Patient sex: M
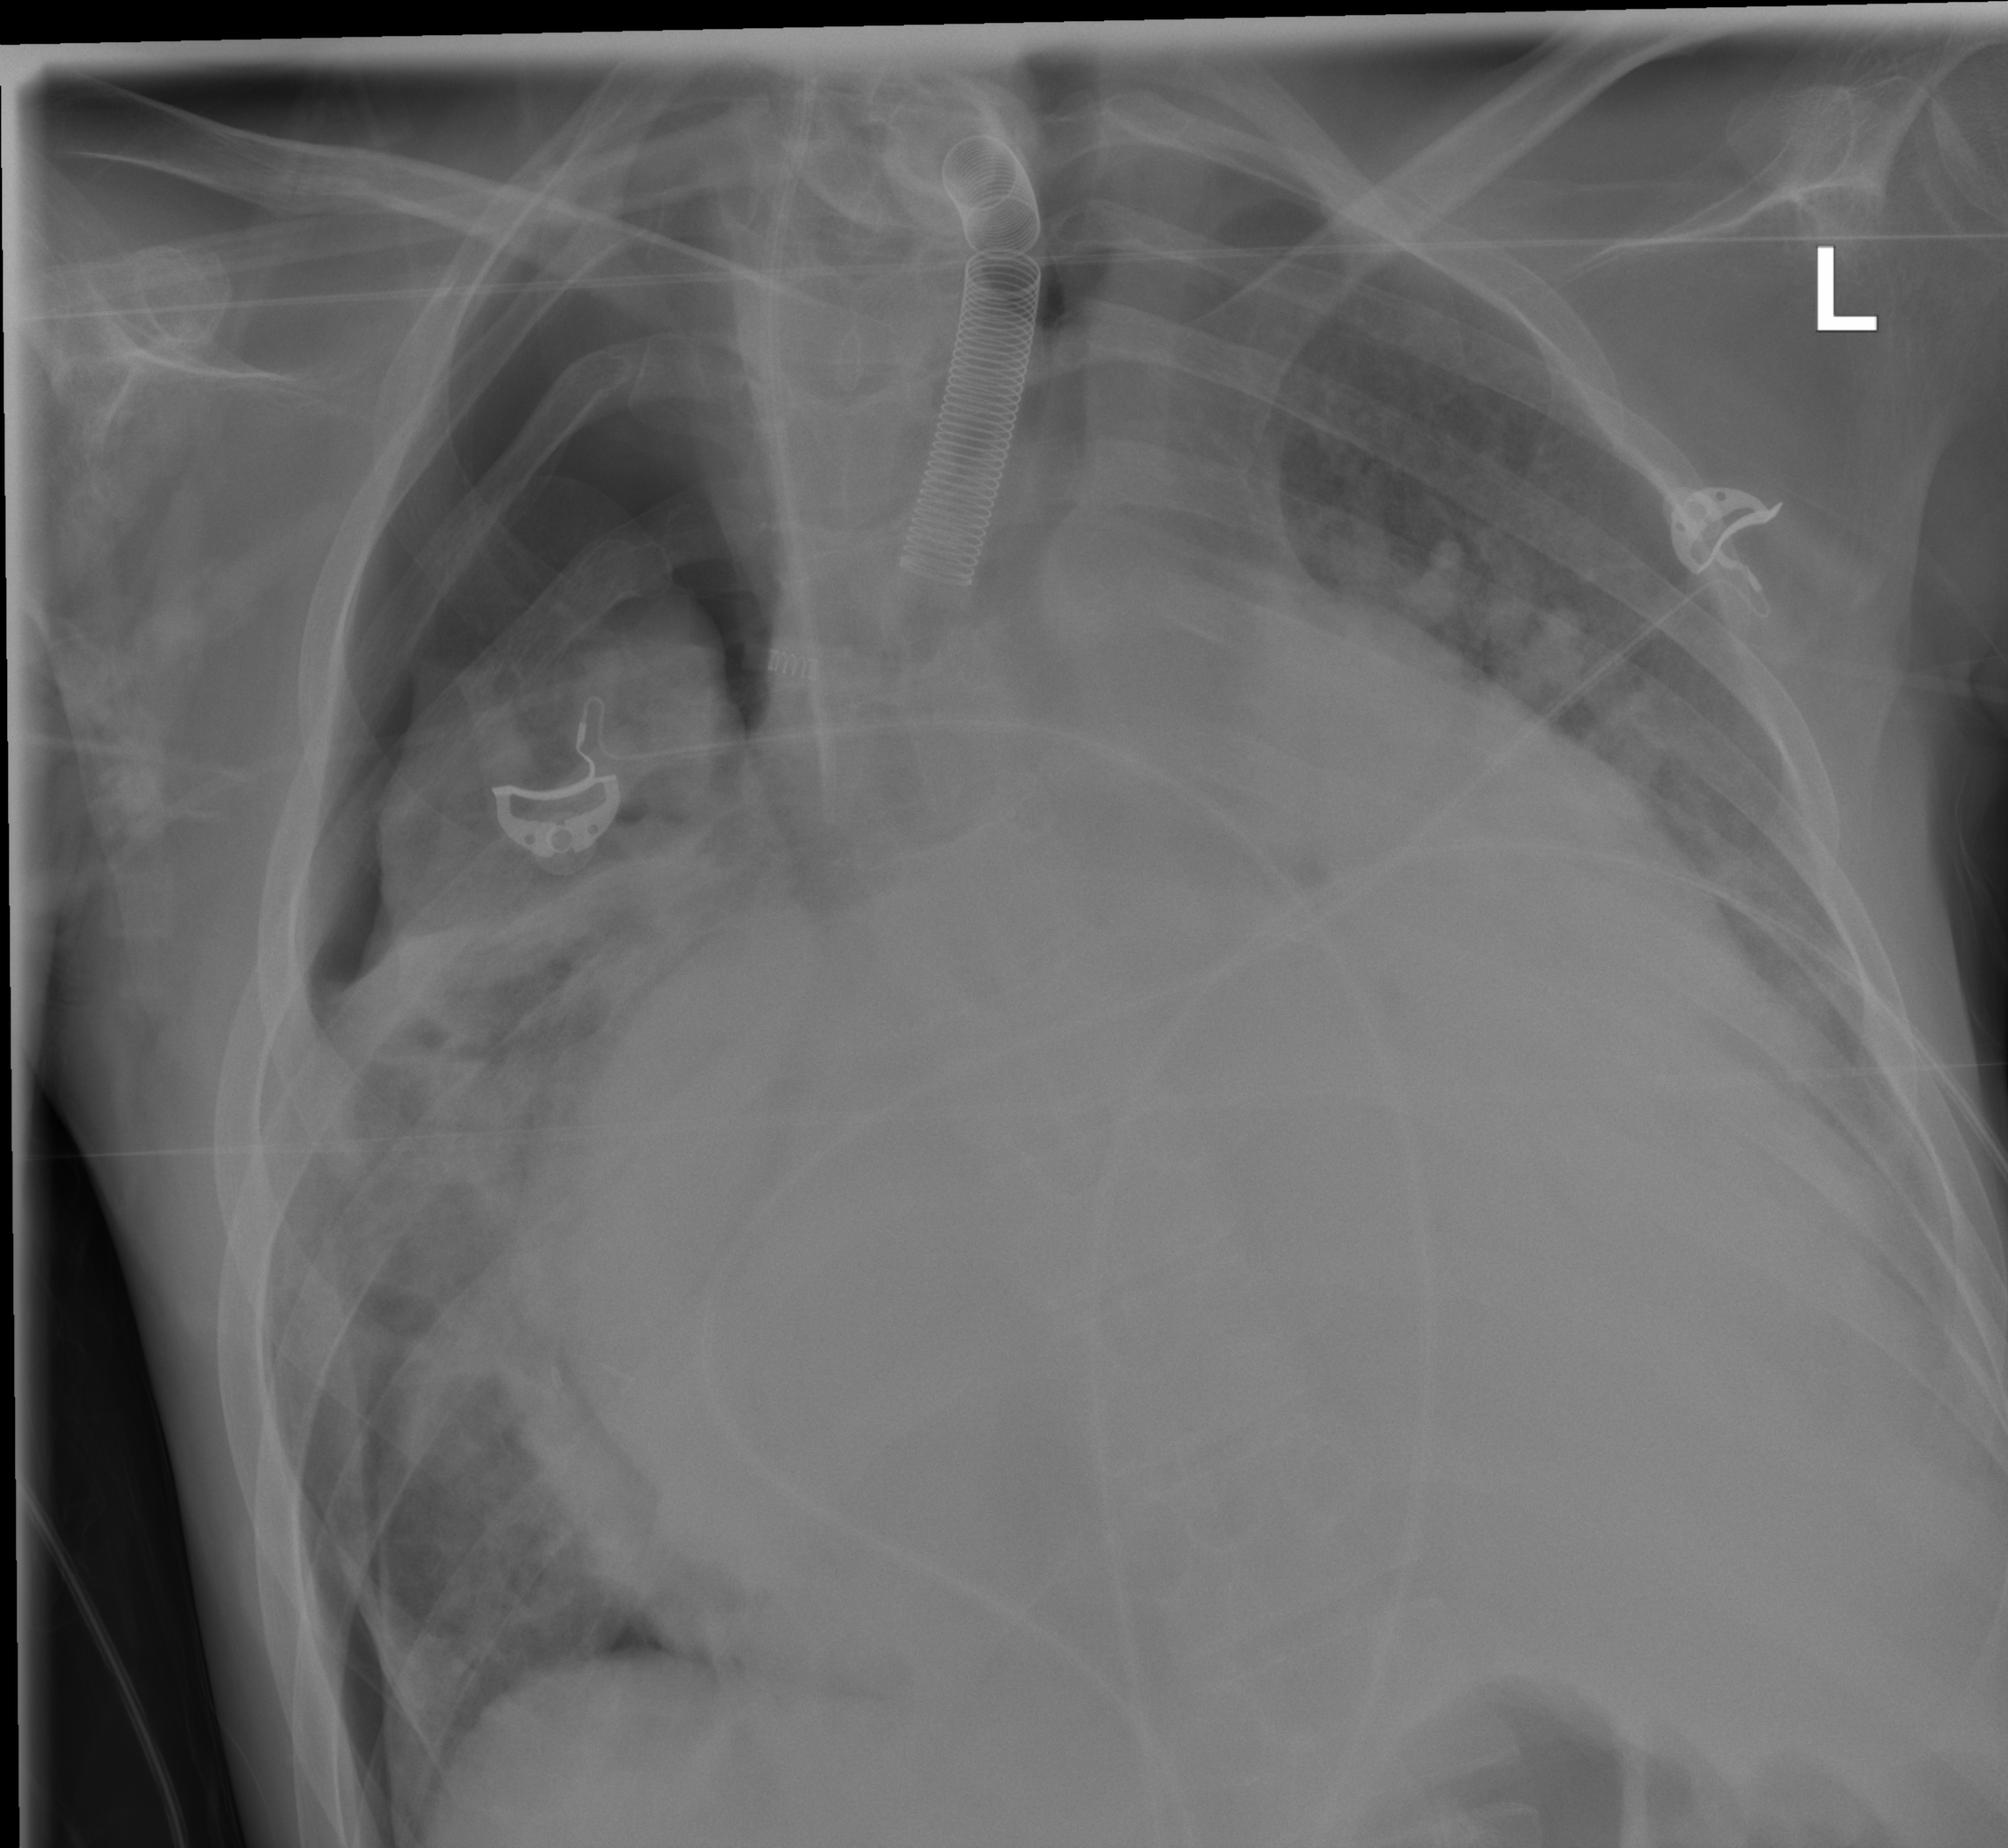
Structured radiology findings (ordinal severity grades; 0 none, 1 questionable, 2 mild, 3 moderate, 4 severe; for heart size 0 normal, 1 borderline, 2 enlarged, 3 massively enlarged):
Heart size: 3
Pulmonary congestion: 3
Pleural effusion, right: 0
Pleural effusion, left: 0
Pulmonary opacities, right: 2
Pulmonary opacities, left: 2
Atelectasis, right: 3
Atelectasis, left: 2